Question:
Can any one tell me how to adjust the width between the bars?please let me know that java code.Above image will make you clear.
Thanks in advance!..
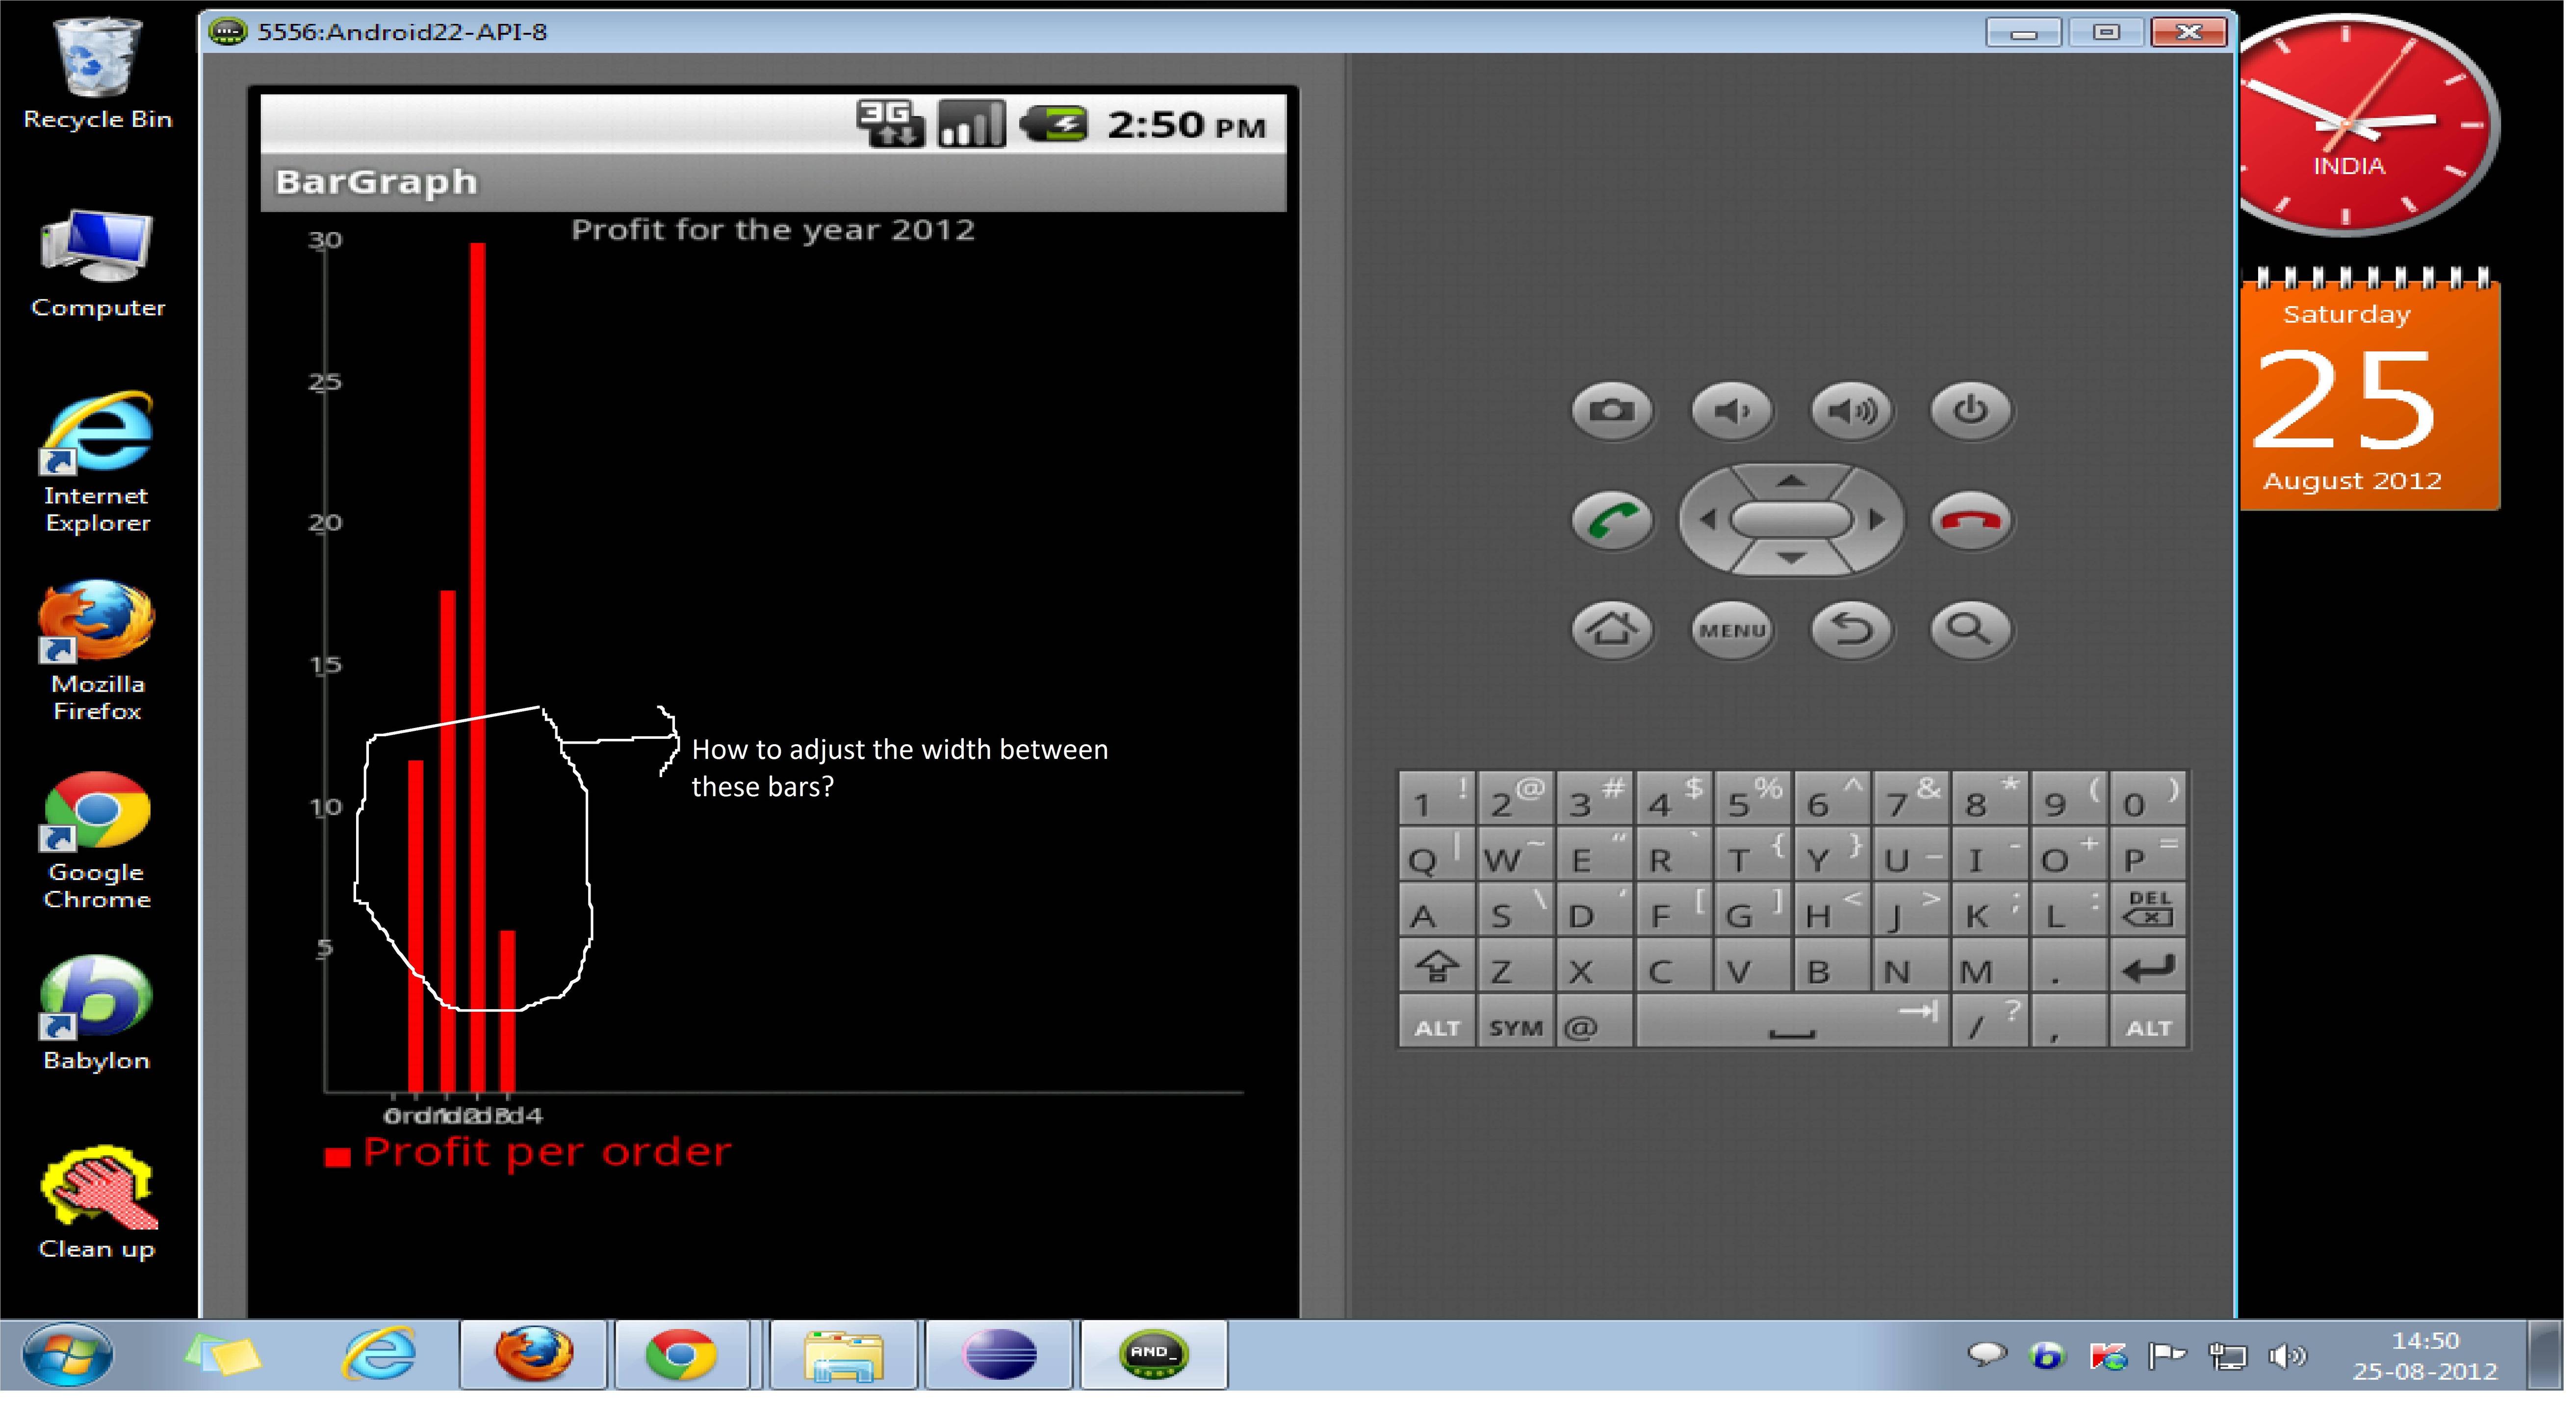
Answer: If you are using AChartEngine, use the 'setBarSpacing(value)' method in the 'XYMultipleSeriesRenderer':
'''
renderer.setBarSpacing(0.5);
'''